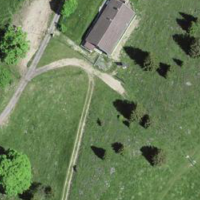
EUNIS habitat code: 23
Species observed at this site:
Plantago media